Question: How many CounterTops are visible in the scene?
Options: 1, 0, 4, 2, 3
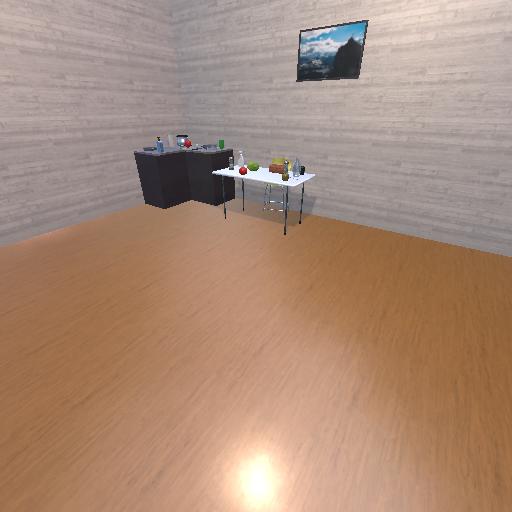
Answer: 1